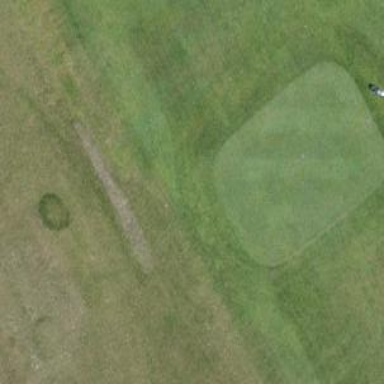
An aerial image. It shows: Golf tee.